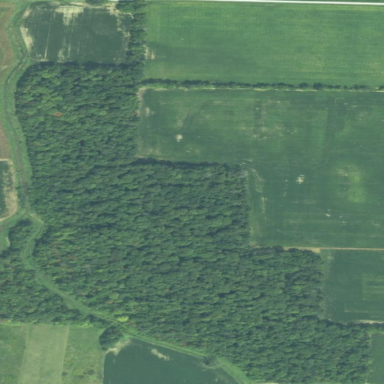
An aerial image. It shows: Deciduous woodland area.